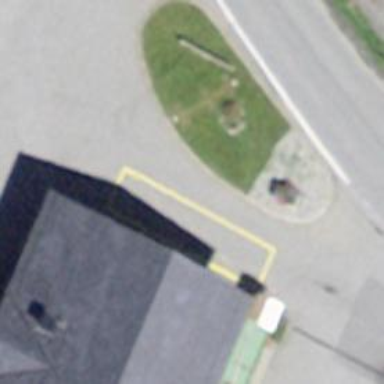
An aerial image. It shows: Bus stop with platform for public transport.